Question: I'm testing a little bit with the spotify API and came across this and I found it very strange.
Basicly I'm setting the variable 'testarr' equal to the state. Then I wanted to update only the 'testarr' variable. But when I run this function and log to the console both the state 'songList' and 'testarr', they are the same. What I find strange is that I don't ever update the state so how can it be changed?

'''
testing(){
let testarr = this.state.songList;
let testsongs = this.state.songs;
for(var i = 0; i < testsongs.length; i++){
for(var j = 0; j < testarr.length; j++){
if(testsongs[i] === testarr[j].songname){
testarr[j].count += 1;
testarr.push({
songname: 'hej',
count: 1
});
}
}
}
clearInterval(this.interval);
console.log("songlist ");
console.log(this.state.songList);
console.log("songs " + this.state.songs);
console.log("tessong " + testsongs);
console.log("testarr ");
console.log(testarr);
}
'''
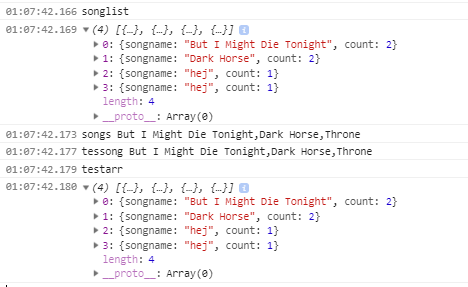
Answer: When you set your variable like that:
'''
let testarr = this.state.songList;
'''
actually you are not creating a different array at all. Your new 'testarr' variable actually points the original array here. Hence, when you change the new array, original one changes too.
'''
const foo = [ 1, 2, 3 ];
const bar = foo;
bar[0] = 100;
console.log( foo );
'''
You should not mutate the state like that. You can create a new array with <URL> like that:
'''
let testarr = [ ...this.state.songList ];
'''
Or you can prefer 'concat' which also does not mutates the original array:
'''
let testarr = this.state.songList.concat( [] );
'''
With this way, when you change the new 'testarr' original one is kept as it is.
'''
const foo = [ 1, 2, 3 ];
const bar = [ ...foo ];
bar[0] = 100;
console.log( foo );
'''
So, never mutate your state when coding with React. Always make a copy either with the spread syntax or the 'concat' method. Use 'slice' instead of 'splice' when you changing your arrays because the latter also mutates the original array.
This concept also applies to objects. Do not mutate them.